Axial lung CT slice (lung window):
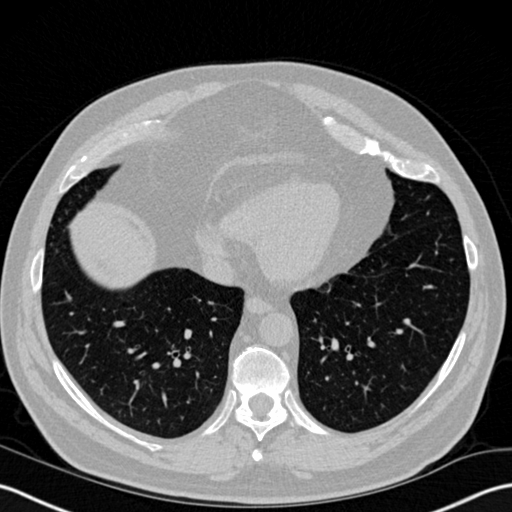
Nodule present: no